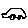
Label: car